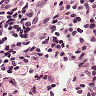
Metastatic tissue present: no